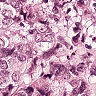
Metastatic tissue present: yes